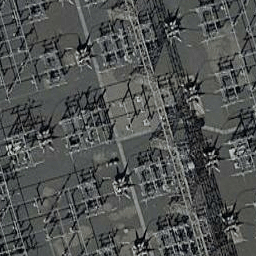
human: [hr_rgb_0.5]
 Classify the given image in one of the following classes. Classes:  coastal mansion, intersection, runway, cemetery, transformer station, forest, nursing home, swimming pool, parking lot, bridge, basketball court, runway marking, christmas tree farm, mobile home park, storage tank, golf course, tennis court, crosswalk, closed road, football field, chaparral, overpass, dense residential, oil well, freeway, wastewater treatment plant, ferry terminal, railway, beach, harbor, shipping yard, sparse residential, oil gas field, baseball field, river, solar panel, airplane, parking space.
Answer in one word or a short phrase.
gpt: transformer station